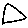
Label: triangle